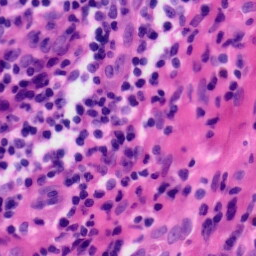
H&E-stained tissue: Tonsil